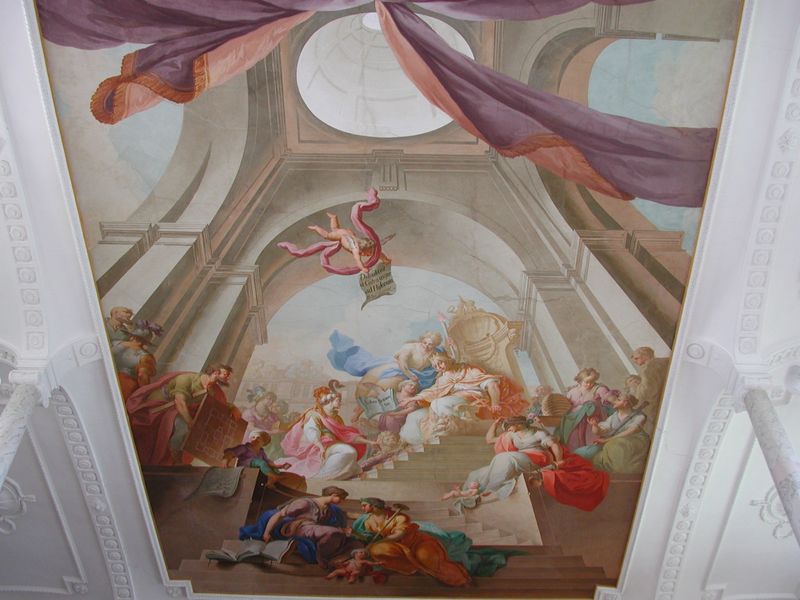
Titel: Bibliothek der Abtei Ochsenhausen
Standort: Ochsenhausen, St. Georg (EU - D - BW)
Schlagwörter: blau, weiß, frauen, menschen, sitzen, männer, rot, schloss, barock, halten, vorhang, decke, kind, fliegen, engel, perspektive, violett, kuppel, treppe, könig, thron, tafel, stufen, bögen, gewölbe, schweben, dali, knieen, plan, königin, fresko, maria, mutter gottes, empor, grundriss, michelangelo, da vinci, perspektivisch, deckenfresko, hinauf, deckenbild, venini